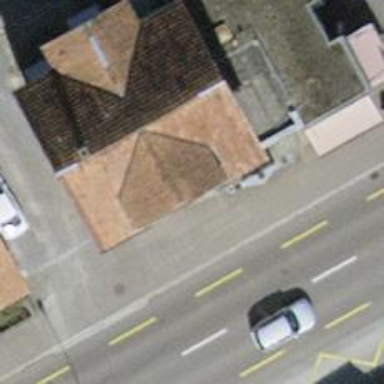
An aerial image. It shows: Restaurant.